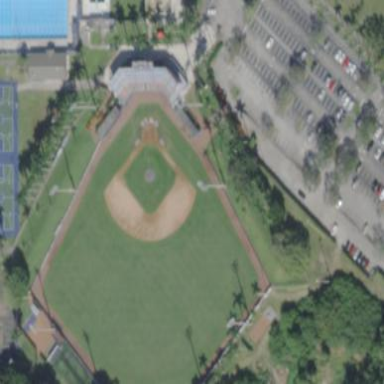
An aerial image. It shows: Baseball pitch for leisure land activities.